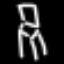
Label: chair